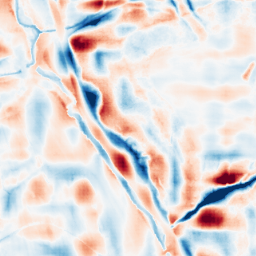
Category: wavelet
Decomposition family: wavelet_dwt
Decomposition parameters: wavelet: sym4
level: 5
Upsampling method: sinc_blackman
Upsampling parameters: scale: 2
kernel_size: 4
Upsampling scale: 2